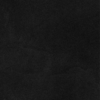
Label: dusty